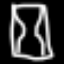
Label: hourglass